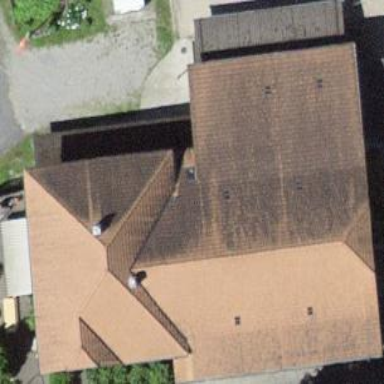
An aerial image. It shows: Building with roof made of roof tiles.